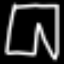
Label: pants